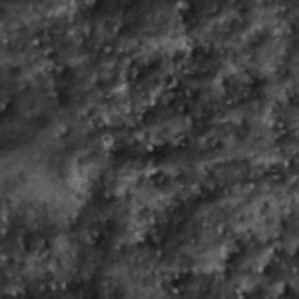
Label: frost